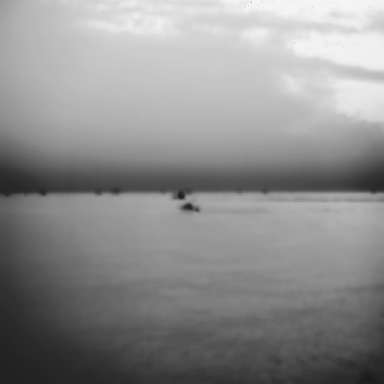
There is a canoe in the infrared image.